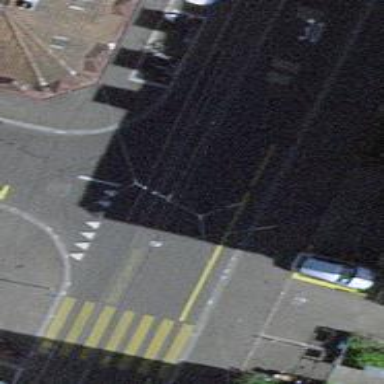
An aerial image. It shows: Tram level crossing on railway.